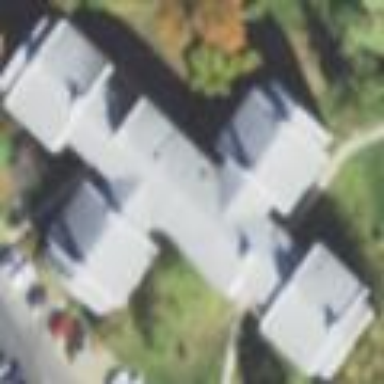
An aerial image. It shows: Gray apartments building with rooftop.